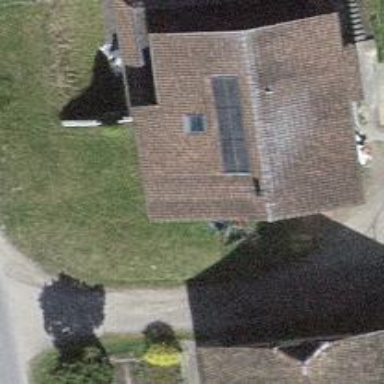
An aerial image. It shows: Solar power generator using photovoltaic method with solar photovoltaic panel types.